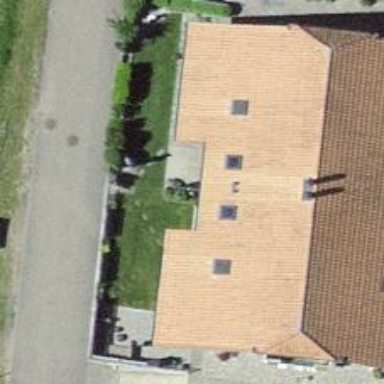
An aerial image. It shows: View of roof of building.